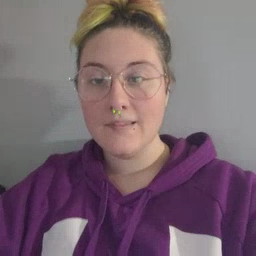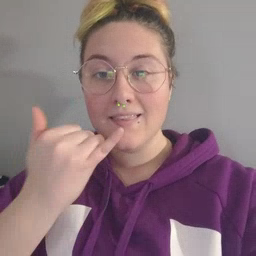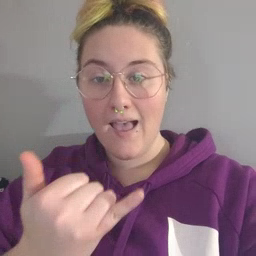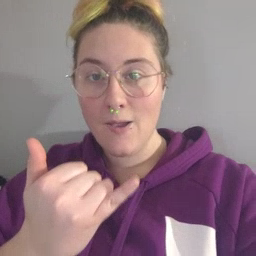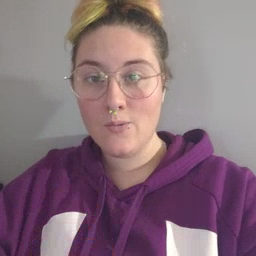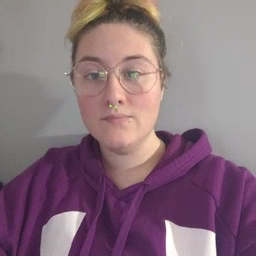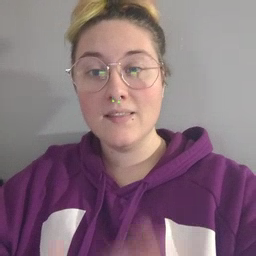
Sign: now